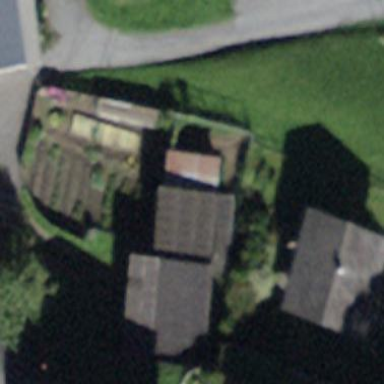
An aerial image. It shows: Shed building.